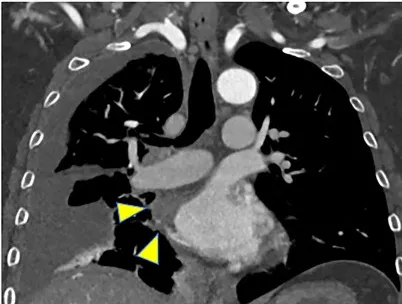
CT of the chest level. CT showed contrast deficits from the right CFA to the proximal SFA and DFA and at the popliteal artery behind the knee (arrow). There was also a contrast defect from the right pulmonary vein into the left atrium, which might be a thrombus with a direct invasion of pulmonary metastases (arrowhead). CT, computed tomography; CFA, common femoral artery; SFA, superior femoral artery; DFA, deep femoral artery.
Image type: radiology (ct)